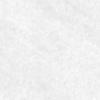
Label: no_change